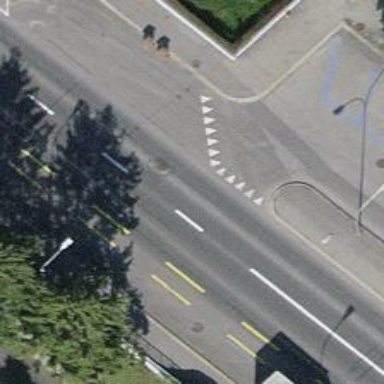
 including designated cycle lane on the left."